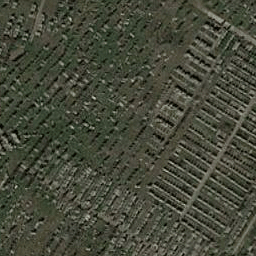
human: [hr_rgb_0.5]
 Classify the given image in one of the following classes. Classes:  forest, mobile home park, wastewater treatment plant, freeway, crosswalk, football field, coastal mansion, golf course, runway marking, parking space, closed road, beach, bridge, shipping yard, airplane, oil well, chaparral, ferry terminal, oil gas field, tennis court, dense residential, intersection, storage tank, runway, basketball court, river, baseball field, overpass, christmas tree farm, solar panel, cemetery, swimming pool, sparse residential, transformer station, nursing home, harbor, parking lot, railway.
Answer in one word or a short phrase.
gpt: cemetery